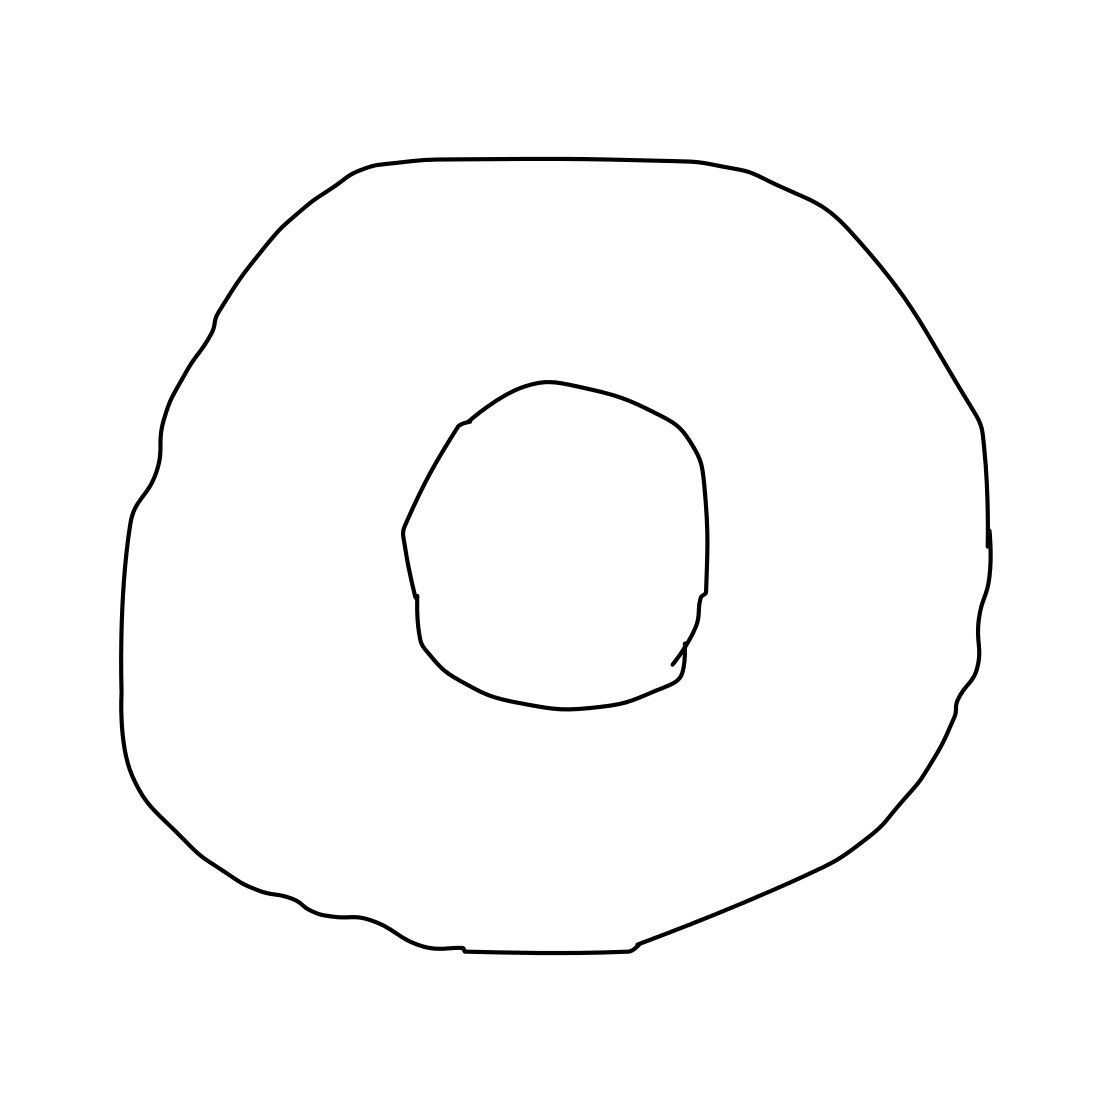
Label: donut